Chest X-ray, AP view. Patient: 51 years old, sex F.
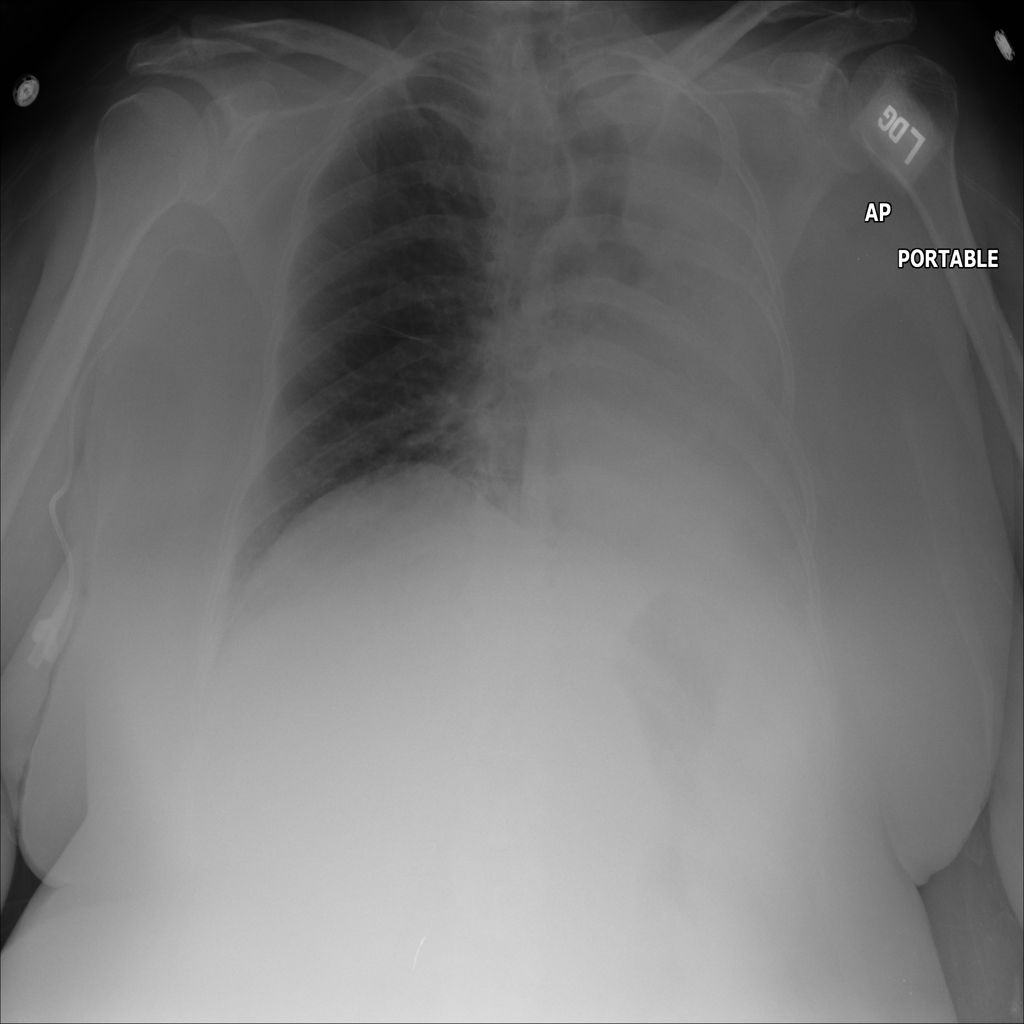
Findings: No Finding